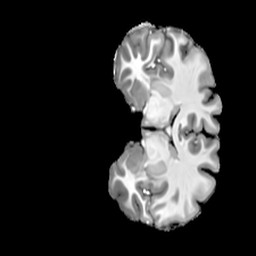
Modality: T1w
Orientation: coronal
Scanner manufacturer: siemens
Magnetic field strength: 7 T